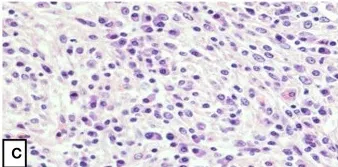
Histomorphology of inflammatory pseudotumor-like follicular dendritic cell| sarcoma. (C, D) Higher magnifications show oval to spindle cells with vesicular nuclei, stippled chromatin, small, centrally placed conspicuous nucleoli, scant to moderate amounts of eosinophilic and fibrillar cytoplasm, and mostly indistinct, syncytial borders. A small proportion of the oval to spindle cells demonstrate binucleation with occasional multinucleation and nuclear pseudoinclusions. A lymphoplasmacytic infiltrate with dispersed eosinophils and rare neutrophils constitute the background (40X, 100X).
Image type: pathology (h&e)